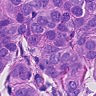
Metastatic tissue present: yes